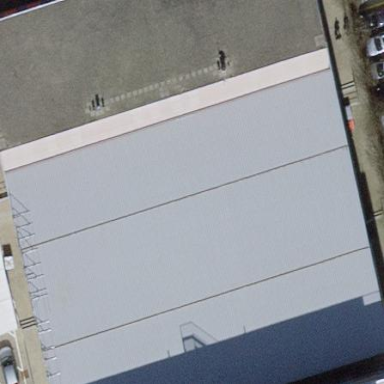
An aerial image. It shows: Event venue building.